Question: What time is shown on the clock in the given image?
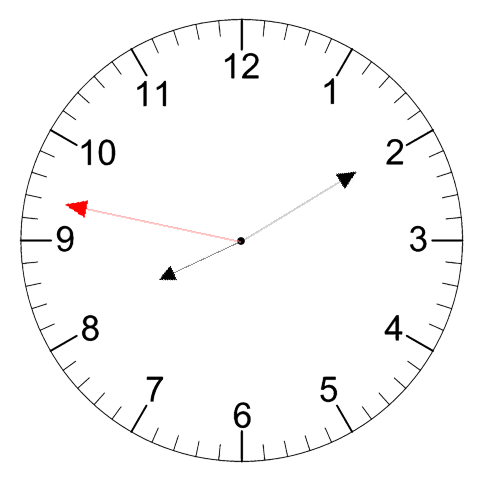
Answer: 08:09:47